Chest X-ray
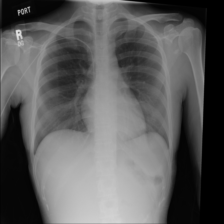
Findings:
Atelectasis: negative
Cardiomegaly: negative
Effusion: negative
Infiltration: negative
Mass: negative
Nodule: negative
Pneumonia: negative
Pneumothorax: negative
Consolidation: negative
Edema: negative
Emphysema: negative
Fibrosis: negative
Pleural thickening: negative
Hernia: negative